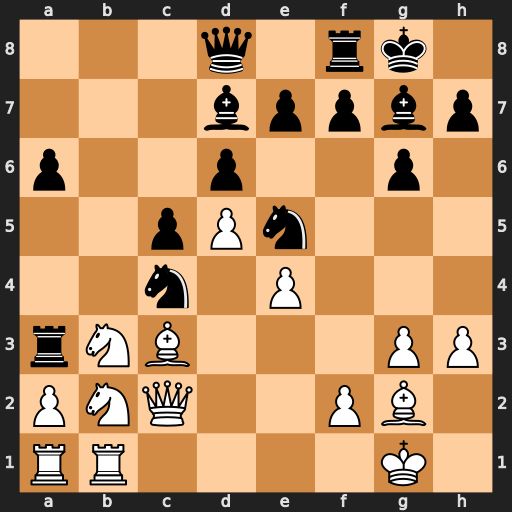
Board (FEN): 3q1rk1/3bppbp/p2p2p1/2pPn3/2n1P3/rNB3PP/PNQ2PB1/RR4K1
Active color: w
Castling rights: -
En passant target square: -
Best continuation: Nxc4 Nxc4 Bxg7